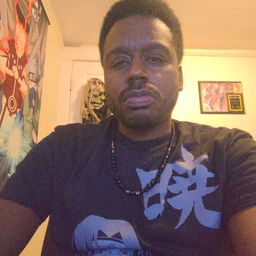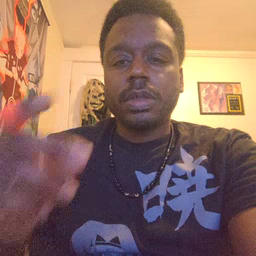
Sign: dog